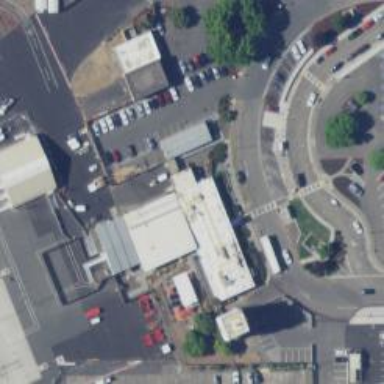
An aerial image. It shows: Car rental facility.